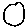
Label: circle